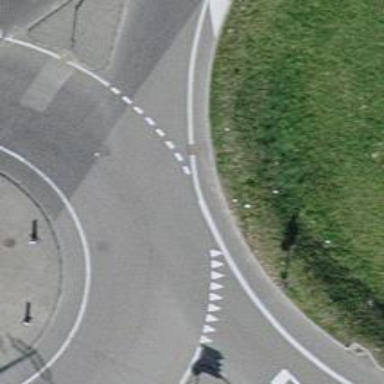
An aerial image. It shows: Roundabout at primary highway.